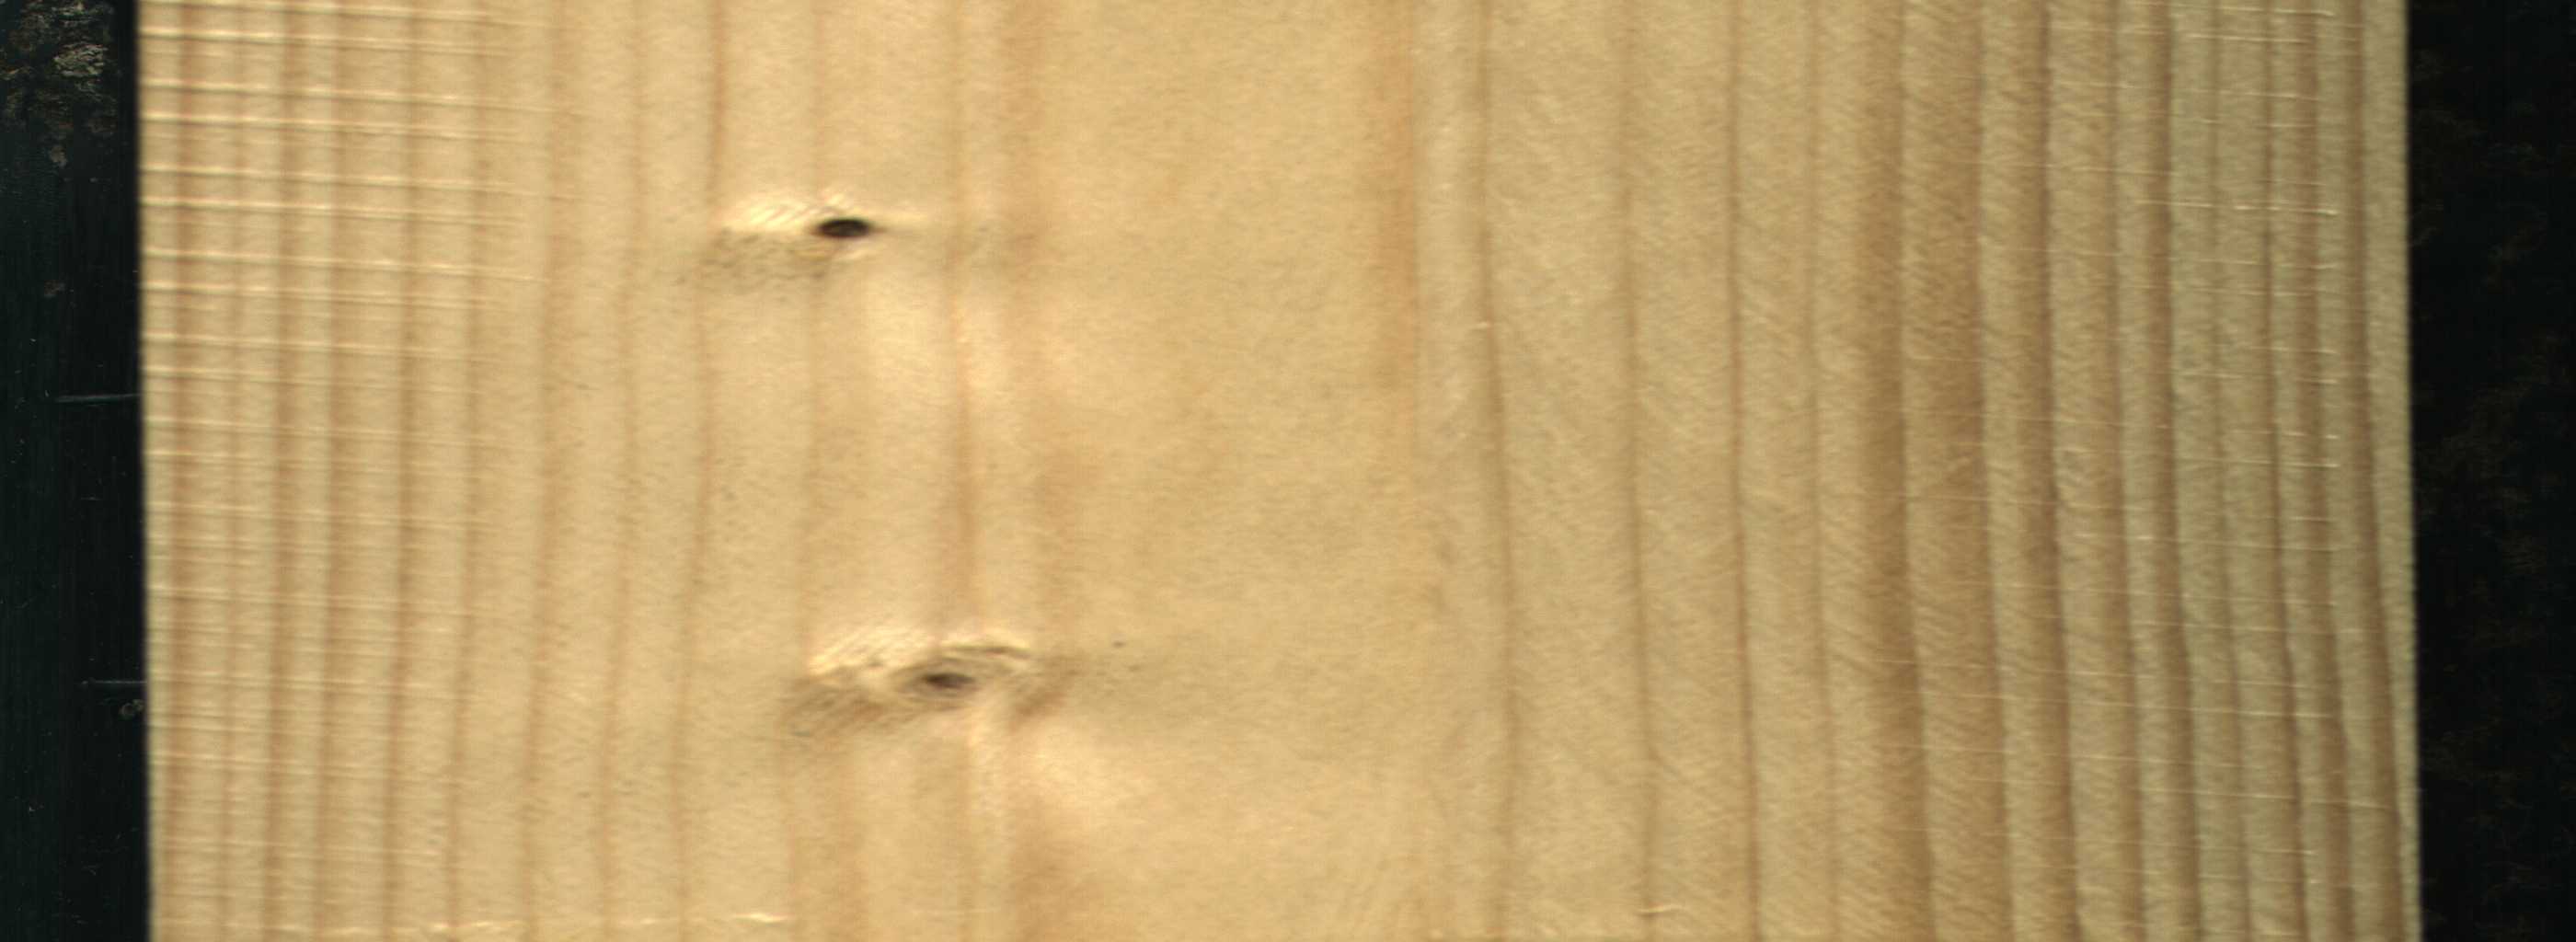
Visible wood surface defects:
Dead_Knot
Live_Knot